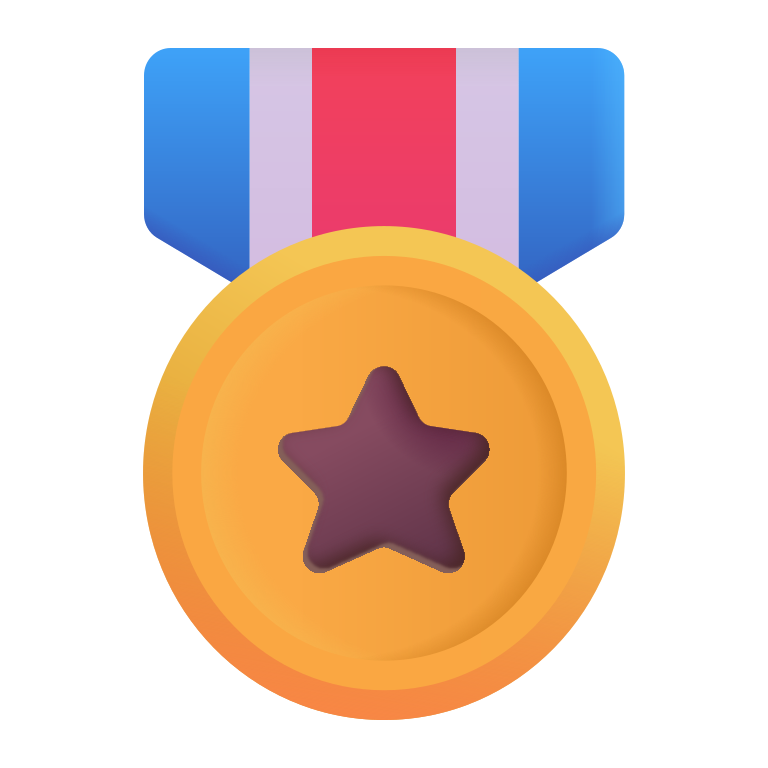
military medal color